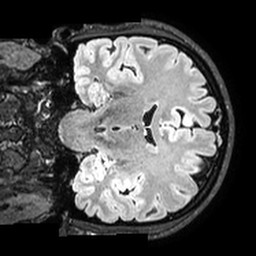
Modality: T2w
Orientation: coronal
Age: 25
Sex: male
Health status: healthy
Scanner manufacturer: philips
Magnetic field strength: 3 T
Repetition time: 5 s
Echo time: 0.334 s